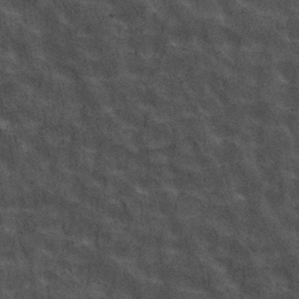
Label: frost